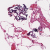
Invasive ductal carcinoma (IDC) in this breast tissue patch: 0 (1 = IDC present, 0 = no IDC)